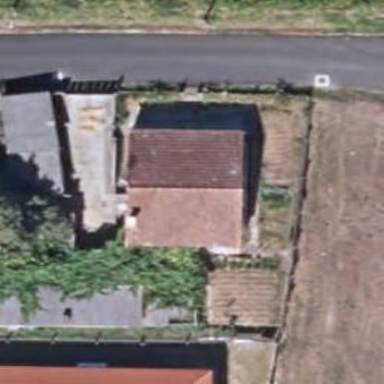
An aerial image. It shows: Simple house.